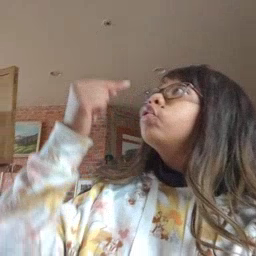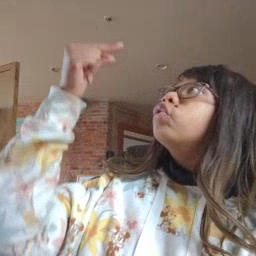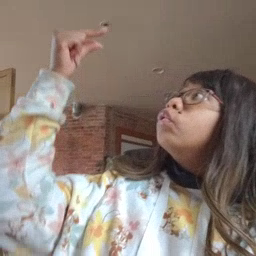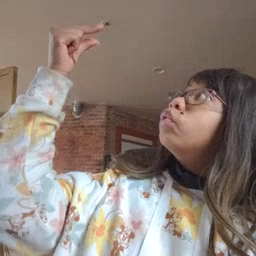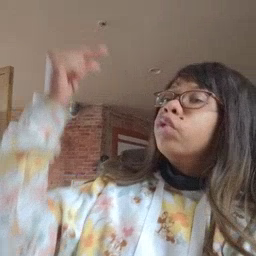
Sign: giraffe